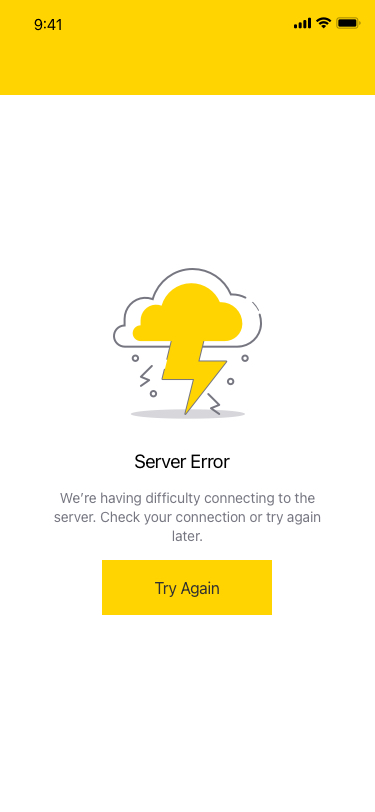
Text in this UI design:
Server Error
We’re having difficulty connecting to the server. Check your connection or try again later.